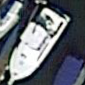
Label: Civil_yacht